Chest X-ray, PA view. Patient: 82 years old, sex M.
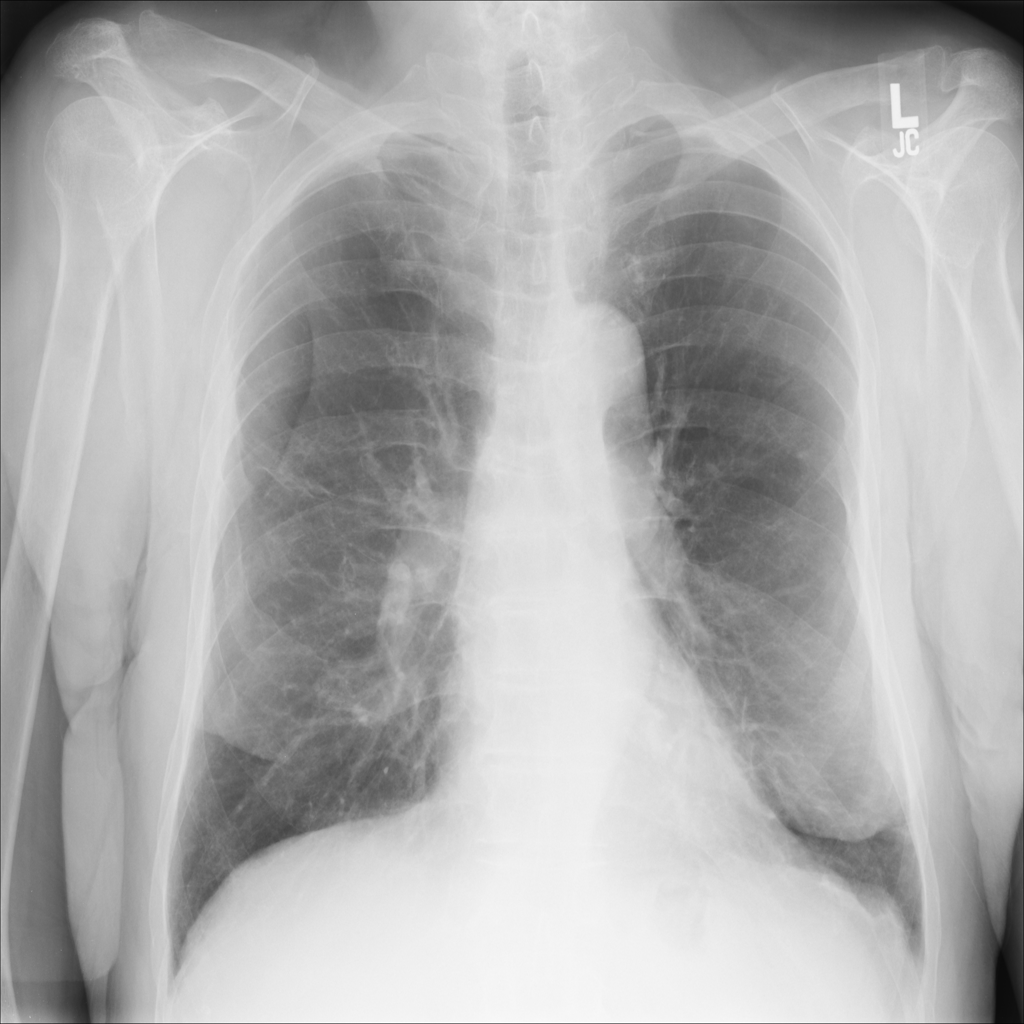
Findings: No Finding